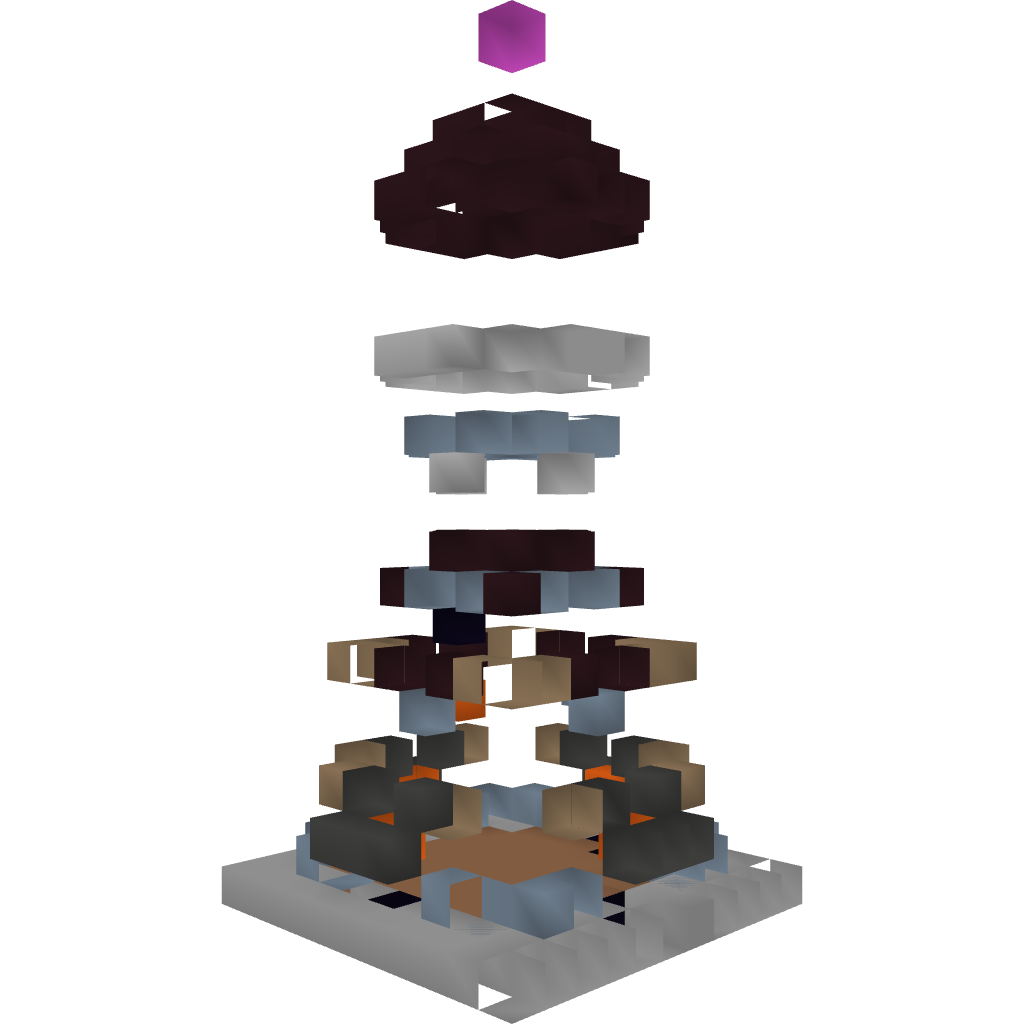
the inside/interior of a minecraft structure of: Lava Orb